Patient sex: M
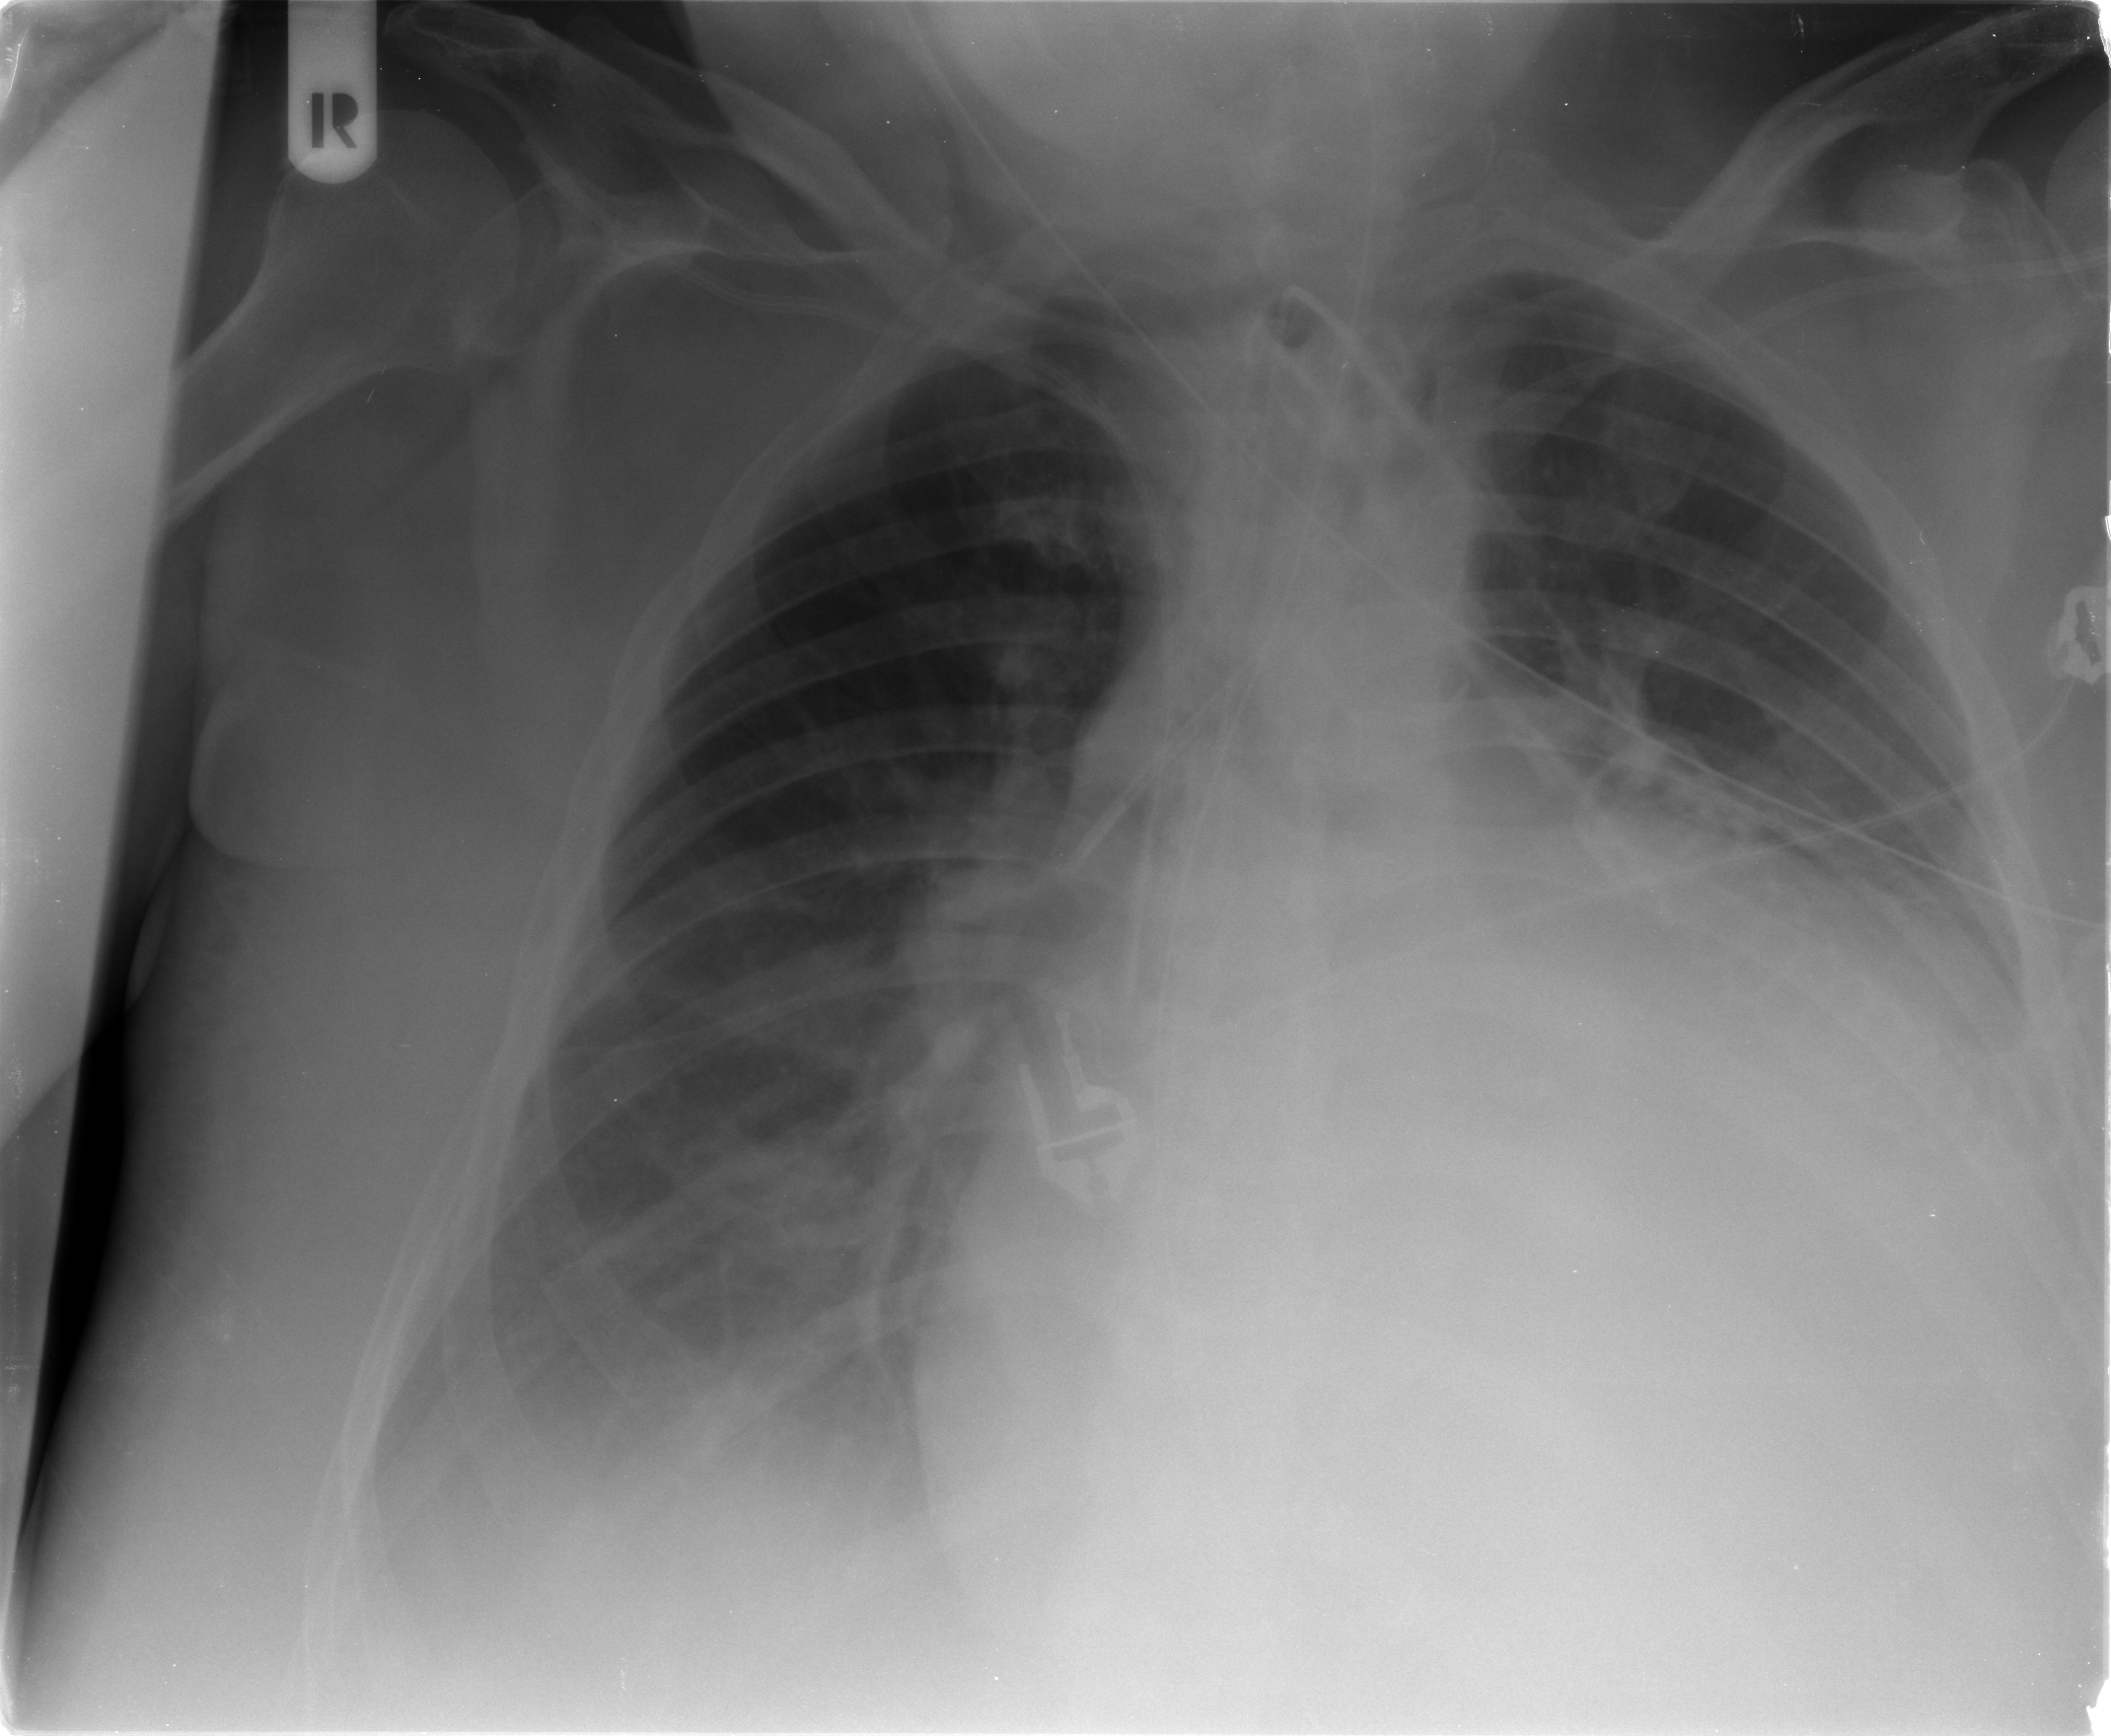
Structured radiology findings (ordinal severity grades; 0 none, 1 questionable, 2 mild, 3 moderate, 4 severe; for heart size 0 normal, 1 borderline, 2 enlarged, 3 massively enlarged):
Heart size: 3
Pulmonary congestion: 2
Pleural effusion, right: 2
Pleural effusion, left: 2
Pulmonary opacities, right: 2
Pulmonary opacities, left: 0
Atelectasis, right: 3
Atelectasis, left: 2